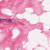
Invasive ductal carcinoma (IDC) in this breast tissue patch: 0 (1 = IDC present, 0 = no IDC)